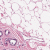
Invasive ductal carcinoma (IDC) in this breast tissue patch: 0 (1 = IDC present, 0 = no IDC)